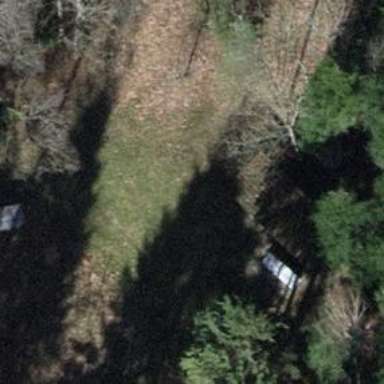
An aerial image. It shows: Picnic table located in leisure land area.